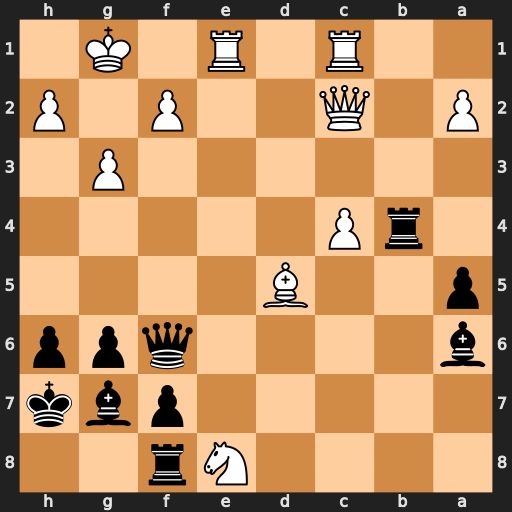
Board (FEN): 4Nr2/5pbk/b4qpp/p2B4/1rP5/6P1/P1Q2P1P/2R1R1K1
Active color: b
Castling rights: -
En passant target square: -
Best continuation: Rxe8 Rxe8 Rb2 Qxb2 Qxb2